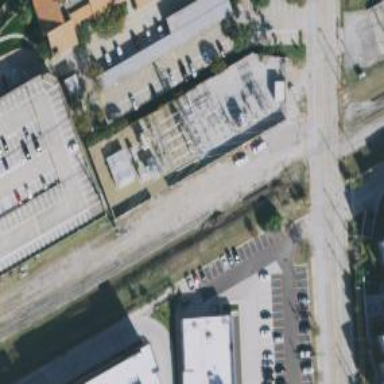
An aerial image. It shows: Outdoor distribution power substation.